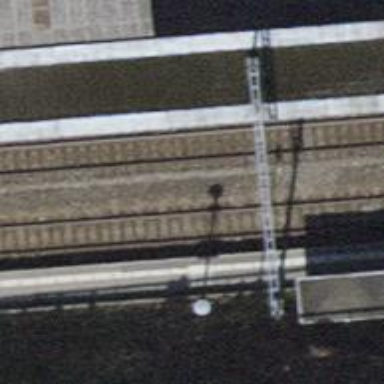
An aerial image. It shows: Stop position for public transport on the railway.